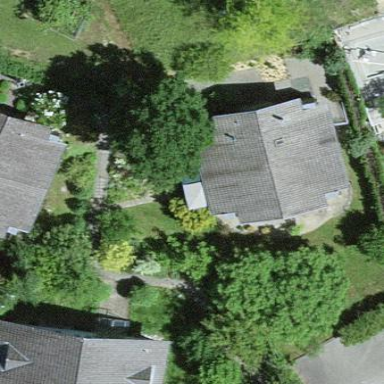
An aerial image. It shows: Residential building.